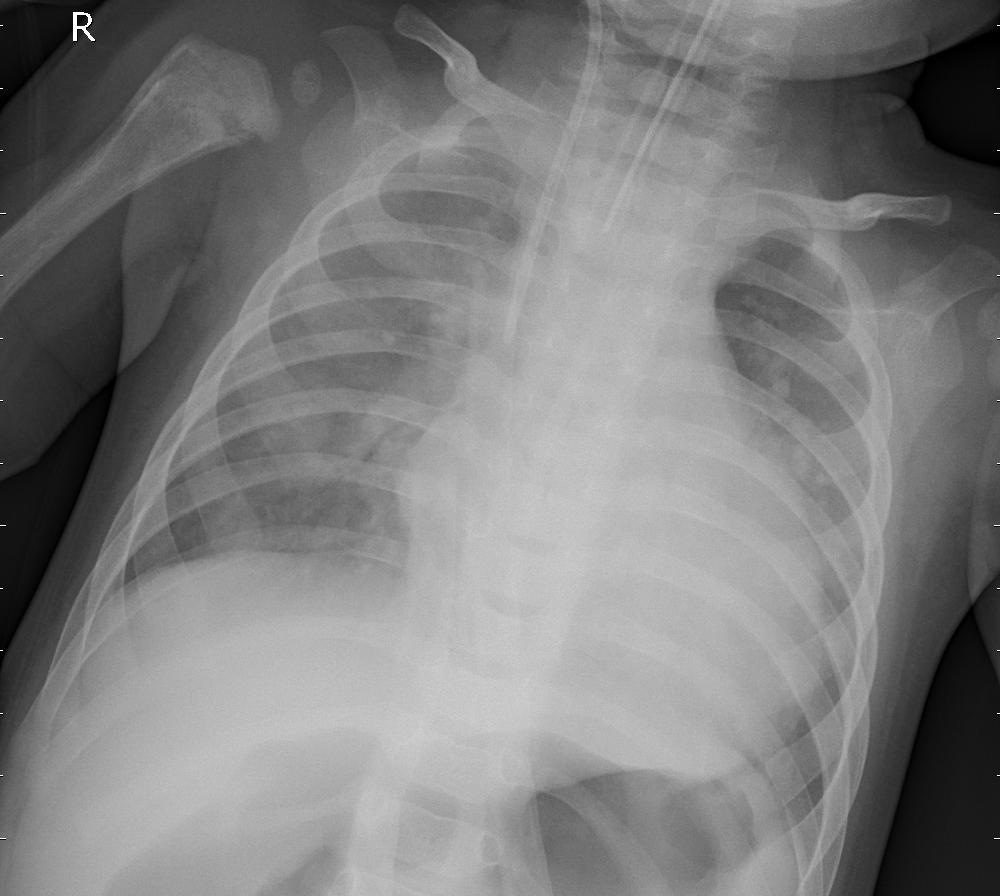
Diagnosis: PNEUMONIA